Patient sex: F
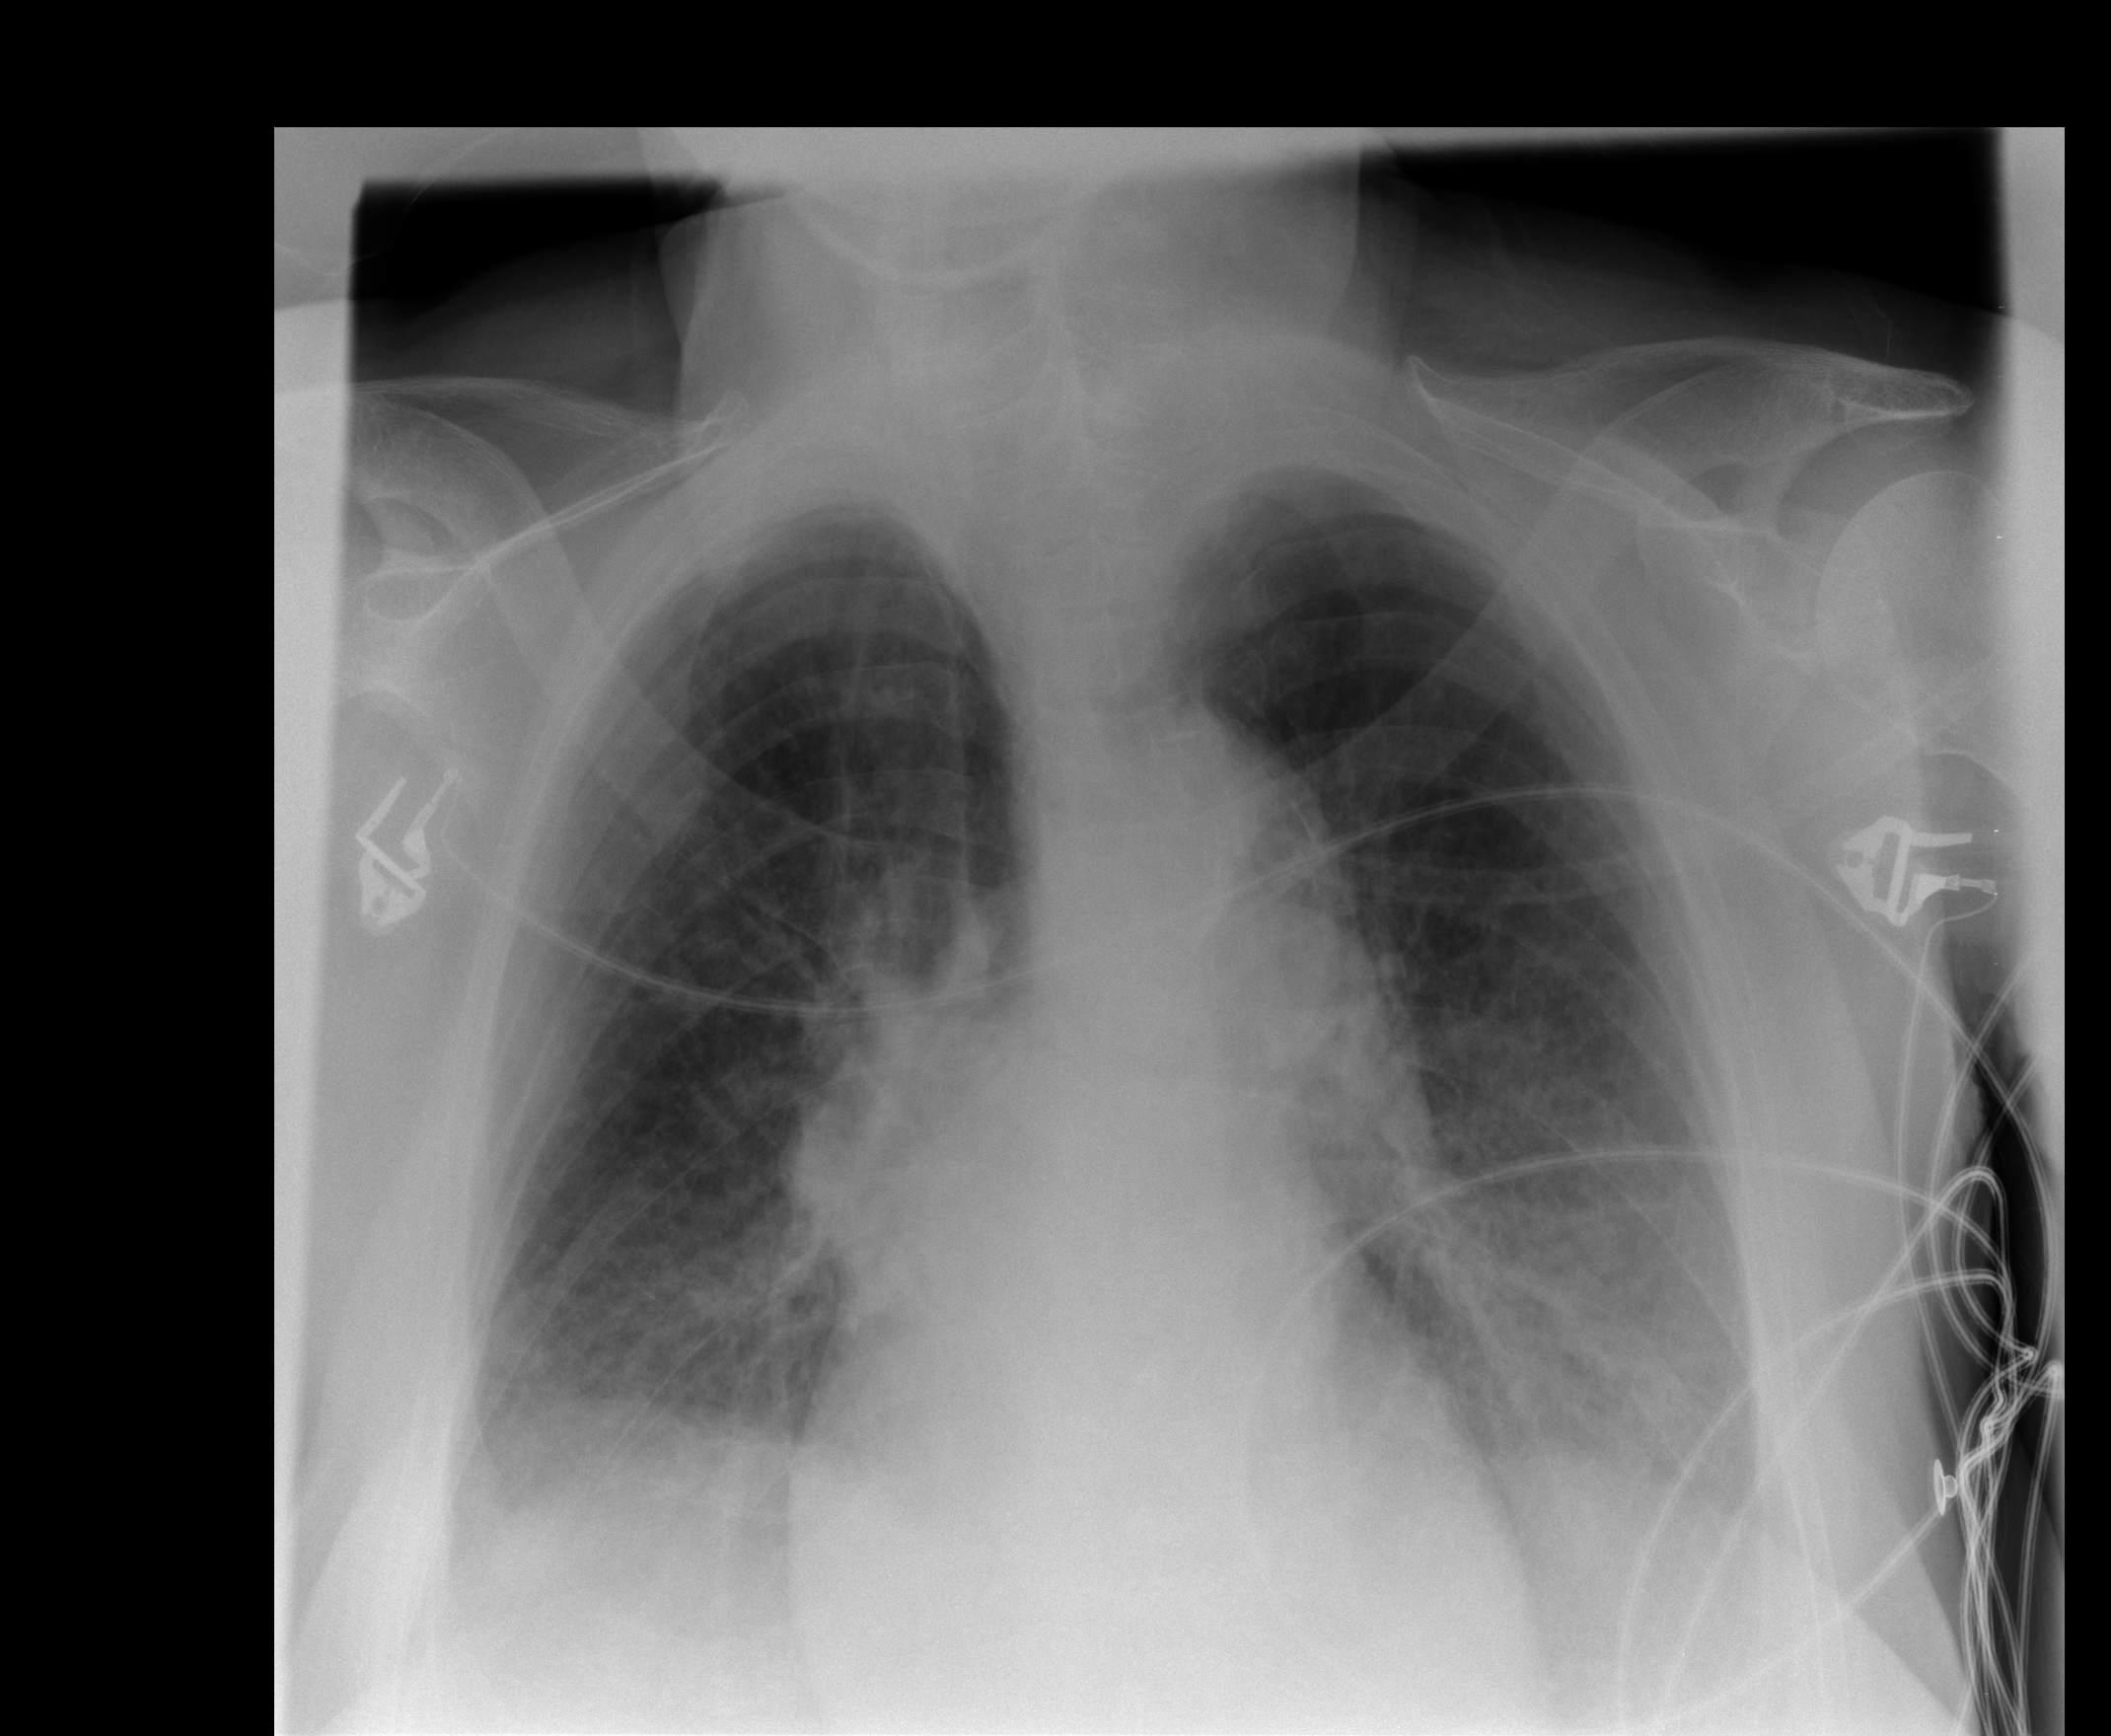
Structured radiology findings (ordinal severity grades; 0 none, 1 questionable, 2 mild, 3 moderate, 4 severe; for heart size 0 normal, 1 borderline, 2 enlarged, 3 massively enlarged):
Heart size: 0
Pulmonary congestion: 1
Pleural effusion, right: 1
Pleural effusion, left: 1
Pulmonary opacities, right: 2
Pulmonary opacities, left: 2
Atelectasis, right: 2
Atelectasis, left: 2